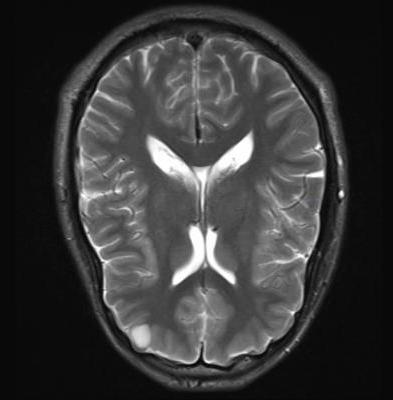
Label: notumor